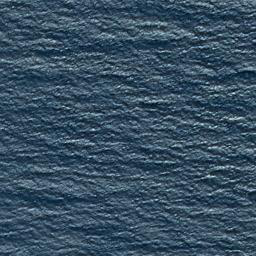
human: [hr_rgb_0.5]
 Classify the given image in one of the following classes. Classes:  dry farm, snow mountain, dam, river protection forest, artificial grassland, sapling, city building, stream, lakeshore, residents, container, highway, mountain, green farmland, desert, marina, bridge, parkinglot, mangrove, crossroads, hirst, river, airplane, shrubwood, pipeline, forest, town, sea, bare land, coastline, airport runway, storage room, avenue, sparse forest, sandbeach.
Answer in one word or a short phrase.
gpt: sea